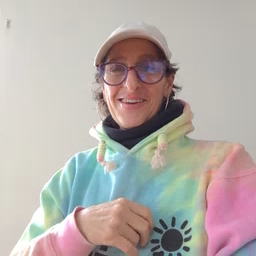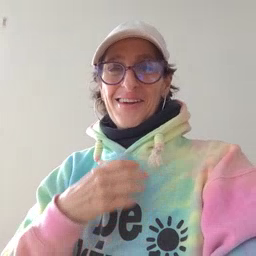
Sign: hungry